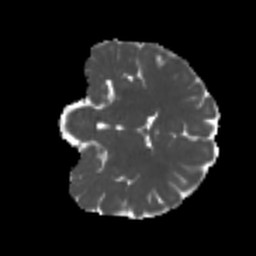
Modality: MD
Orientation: coronal
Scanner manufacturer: siemens
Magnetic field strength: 3 T
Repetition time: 4 s
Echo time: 0.0594 s